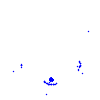
Particle: electron